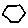
Label: hexagon